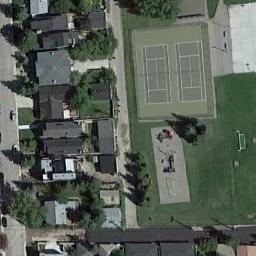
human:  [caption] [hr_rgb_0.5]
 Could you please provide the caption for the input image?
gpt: The tennis court is next to some buildings and trees .

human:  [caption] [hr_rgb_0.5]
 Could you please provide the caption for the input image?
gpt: There is a blue tennis court in this residential area .

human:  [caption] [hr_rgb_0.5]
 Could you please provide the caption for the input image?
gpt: There are many buildings of different shapes beside the tennis courts .

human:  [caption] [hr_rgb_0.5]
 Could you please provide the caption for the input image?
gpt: There is a road distance between the tennis court on the lawn and the residential area .

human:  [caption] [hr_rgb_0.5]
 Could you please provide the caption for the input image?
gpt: There are some black buildings and a green meadow beside the tennis court .